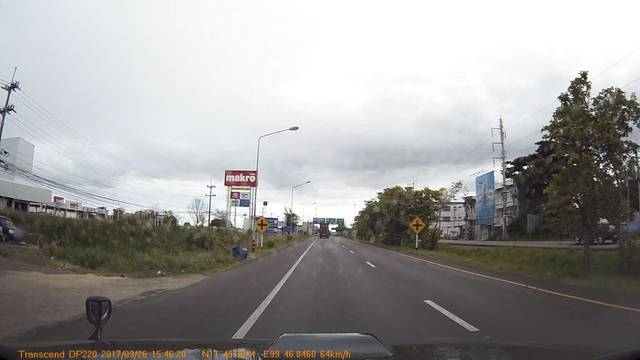
Region: Thailand
Coordinates: 11.822, 99.781